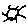
Label: sun